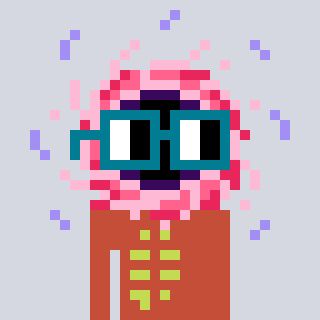
a pixel art character with square dark green glasses, a blackhole-shaped head and a rust-colored body on a cool background